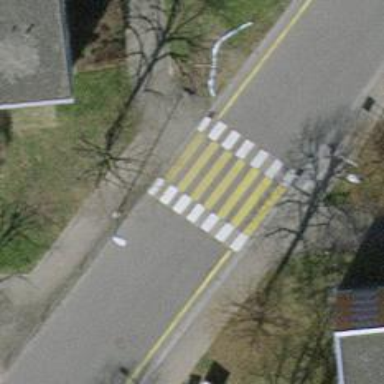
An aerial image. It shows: Crossing on the road with traffic calming table.